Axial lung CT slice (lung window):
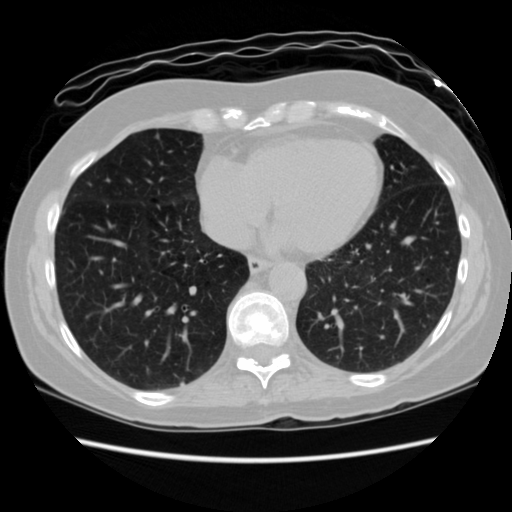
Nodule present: yes
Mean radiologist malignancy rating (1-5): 2.5